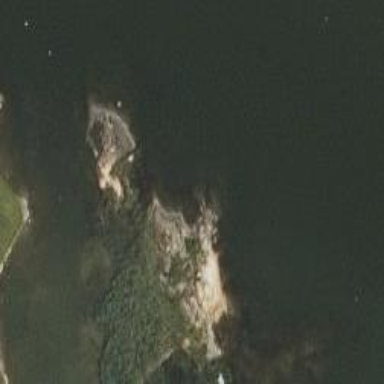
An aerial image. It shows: Islet located along the natural coastline.